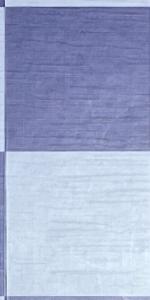
Label: Empty